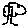
Label: tree